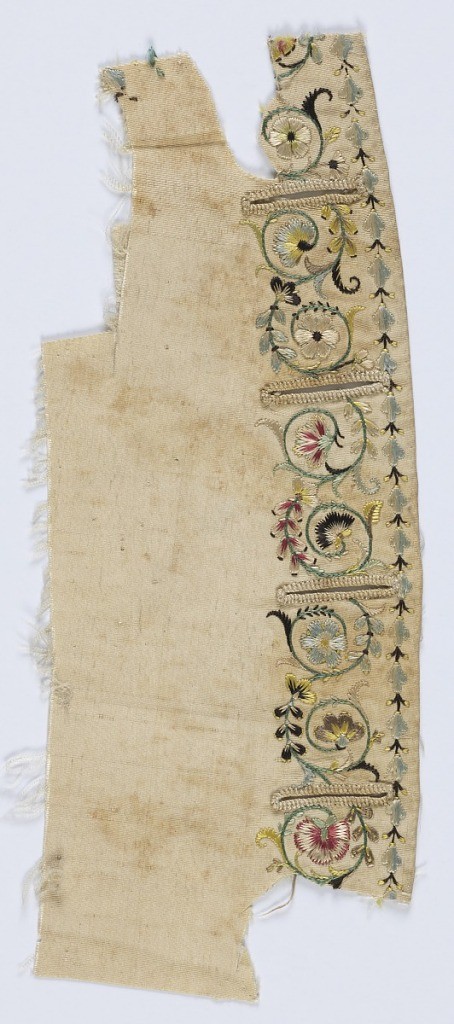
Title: Waistcoat fragments
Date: late 18th–early 19th century
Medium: silk Technique: embroidered on taffeta
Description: Waistcoat fragments consist of a portion of the center front and a pocket flap. Center section shows curling vines with single blossoms that surround remaining four buttonholes. Pocket flap has classical architectural elements, griffins, birds, and curling floral motifs. Both in multicolored silk on an ivory ground.